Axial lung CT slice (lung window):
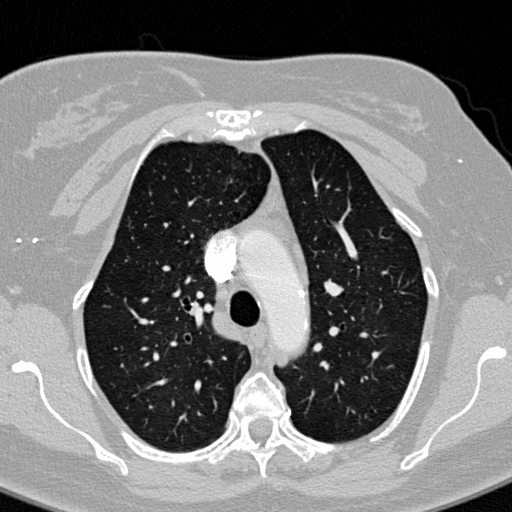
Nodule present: no